Question: How can implement an intent for sharing some text in a dialog like this ?

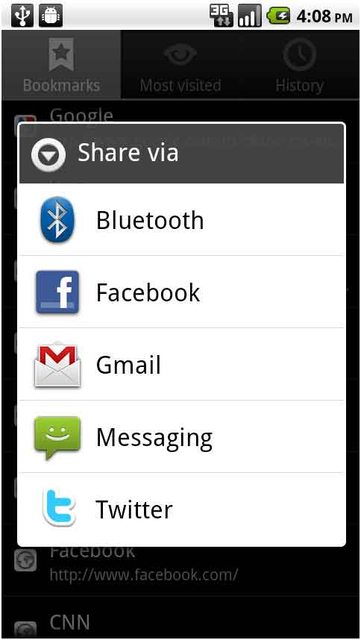
Answer: '''
Intent intent = new Intent();
intent.setAction(android.content.Intent.ACTION_SEND);
intent.setType("text/plain");
intent.putExtra(Intent.EXTRA_STREAM, Uri.parse(filePath));
try
{
startActivity(Intent.createChooser(intent, "Sending File..."));
}
'''